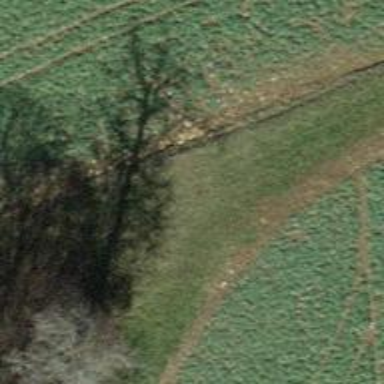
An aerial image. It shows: Grass track with grade 5 tracktype.